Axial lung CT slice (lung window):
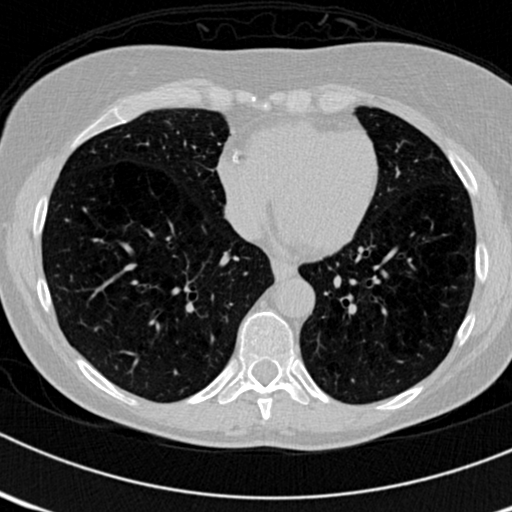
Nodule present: no